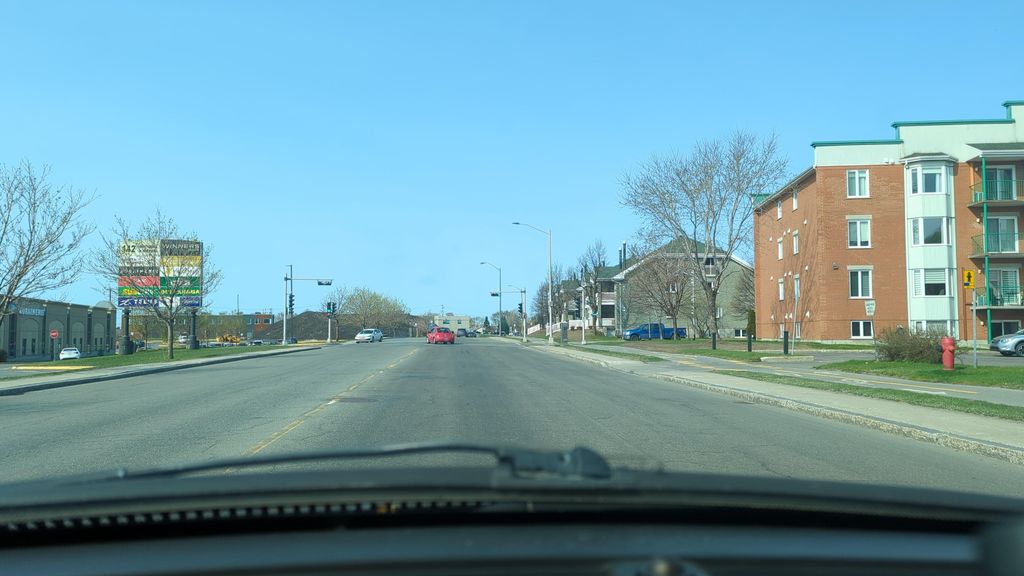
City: quebec_city